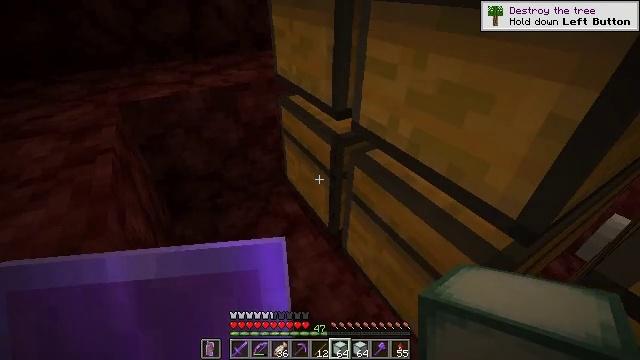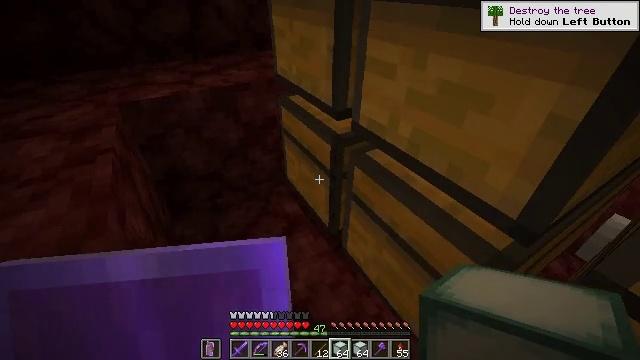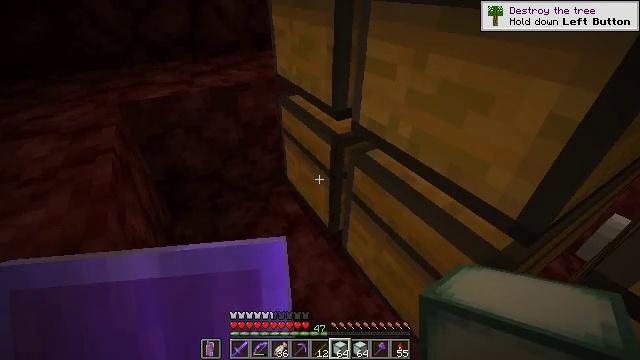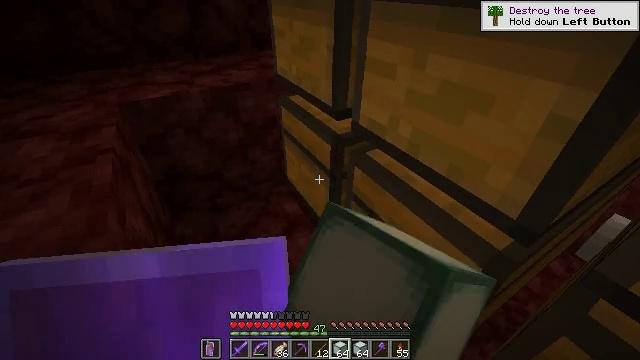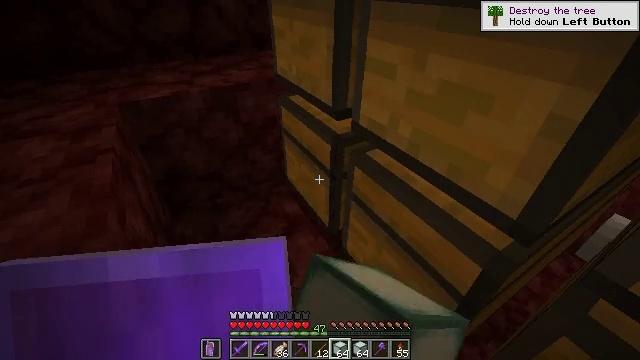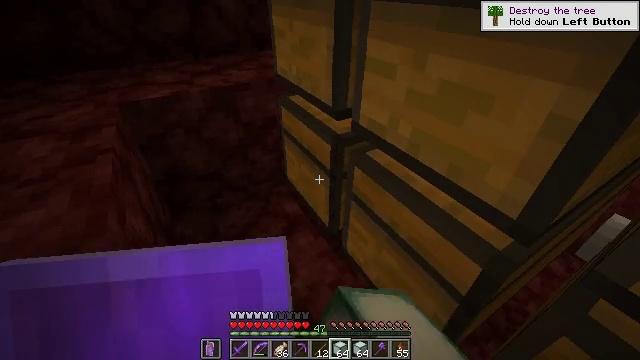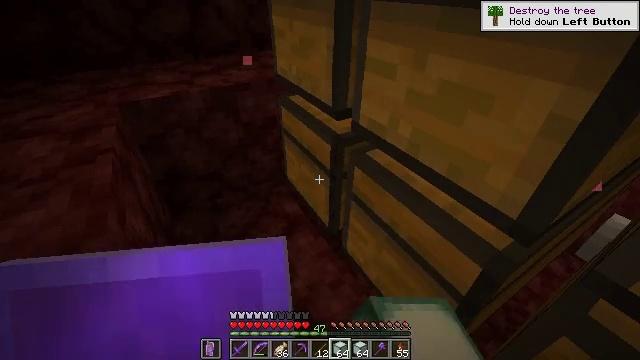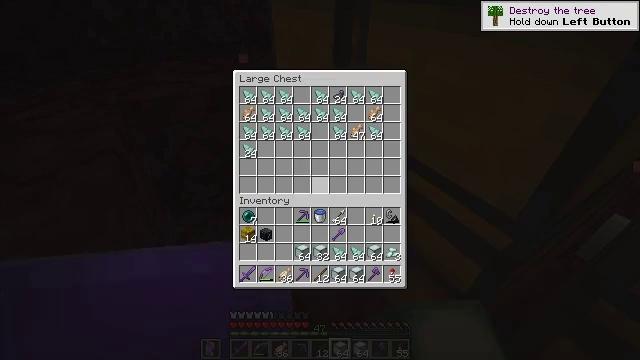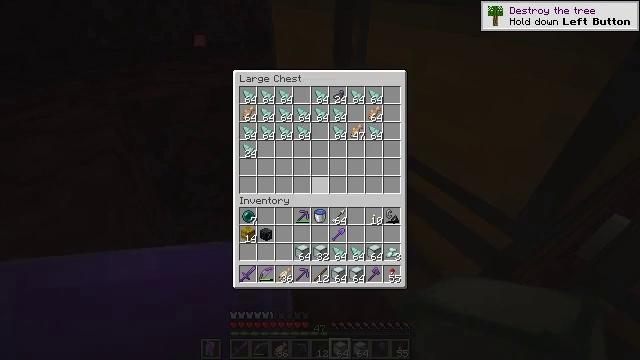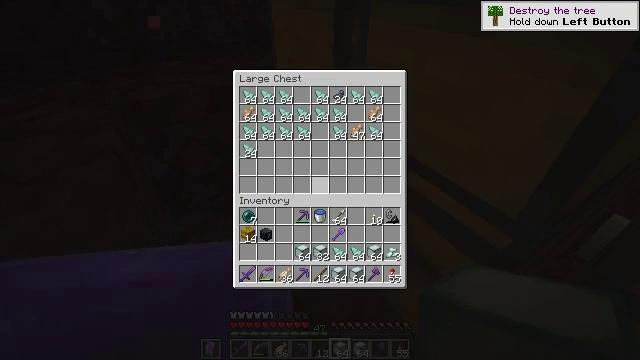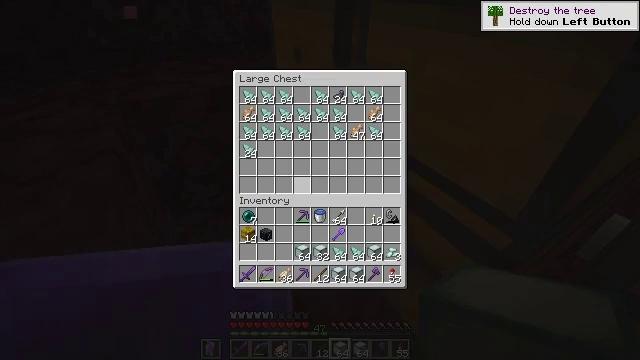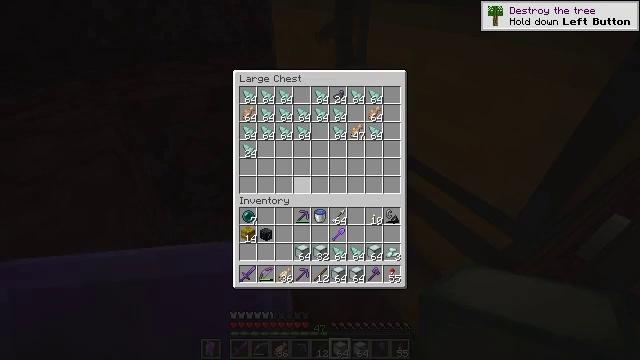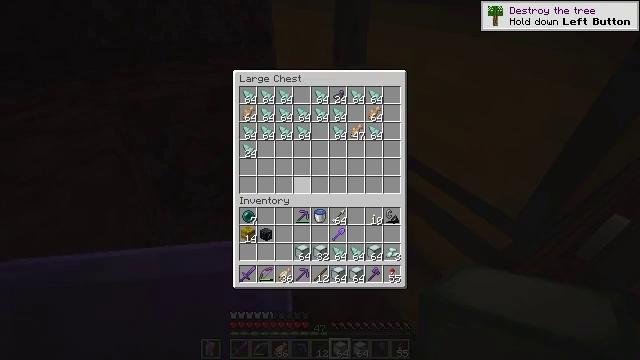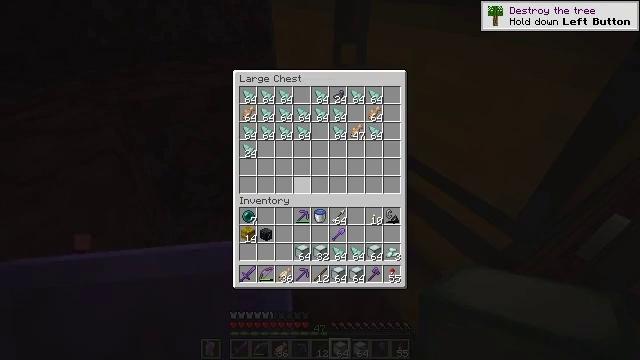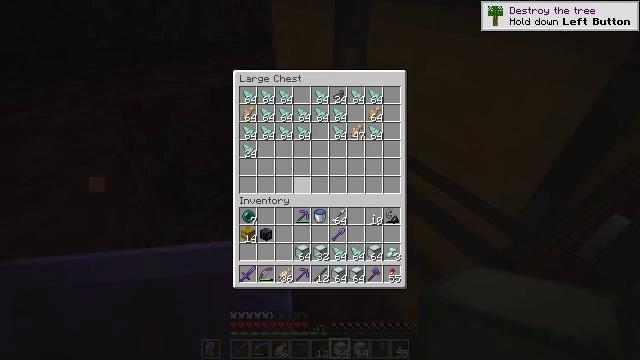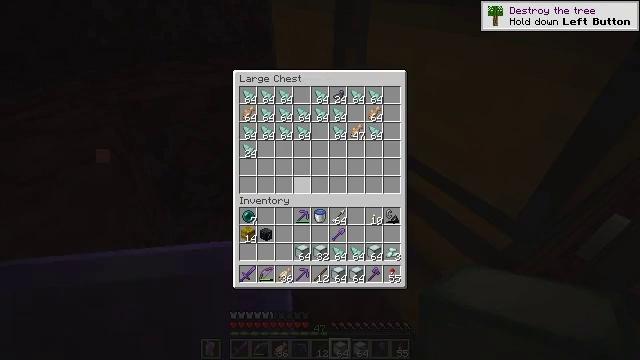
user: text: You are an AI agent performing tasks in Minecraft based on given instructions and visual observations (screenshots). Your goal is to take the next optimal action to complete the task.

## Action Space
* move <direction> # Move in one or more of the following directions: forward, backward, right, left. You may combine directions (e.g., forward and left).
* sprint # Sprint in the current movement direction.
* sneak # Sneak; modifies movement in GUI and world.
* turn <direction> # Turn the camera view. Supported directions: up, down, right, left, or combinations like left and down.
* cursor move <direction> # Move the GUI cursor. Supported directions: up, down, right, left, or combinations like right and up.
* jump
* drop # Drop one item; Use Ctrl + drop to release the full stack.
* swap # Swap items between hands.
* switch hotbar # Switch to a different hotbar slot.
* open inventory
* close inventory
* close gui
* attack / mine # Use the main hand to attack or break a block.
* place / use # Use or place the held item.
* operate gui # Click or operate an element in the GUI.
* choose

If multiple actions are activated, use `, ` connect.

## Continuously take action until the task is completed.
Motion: motion action
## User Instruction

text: Attack the crafting table to break it.
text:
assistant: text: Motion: no_op
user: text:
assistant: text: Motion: use / place
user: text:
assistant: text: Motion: use / place
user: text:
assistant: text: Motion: no_op
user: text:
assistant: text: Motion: no_op
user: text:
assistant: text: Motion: no_op
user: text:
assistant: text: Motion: no_op
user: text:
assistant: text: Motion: no_op
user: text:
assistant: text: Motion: no_op
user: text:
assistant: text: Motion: turn left
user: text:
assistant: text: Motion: no_op
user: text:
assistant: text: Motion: no_op
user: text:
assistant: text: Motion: no_op
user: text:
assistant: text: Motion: no_op
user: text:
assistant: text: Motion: no_op
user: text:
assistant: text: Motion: no_op
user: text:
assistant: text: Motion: no_op
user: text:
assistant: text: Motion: no_op
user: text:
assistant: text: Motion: no_op
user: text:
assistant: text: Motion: turn right
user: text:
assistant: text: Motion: no_op
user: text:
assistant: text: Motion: no_op
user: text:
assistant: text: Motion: no_op
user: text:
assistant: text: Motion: no_op
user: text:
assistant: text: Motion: no_op
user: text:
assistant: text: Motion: no_op
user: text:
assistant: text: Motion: turn up
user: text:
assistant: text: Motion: turn left and up
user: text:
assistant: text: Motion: turn up
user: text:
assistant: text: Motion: no_op